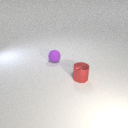
small red metal cylinder to the right of small purple rubber sphere